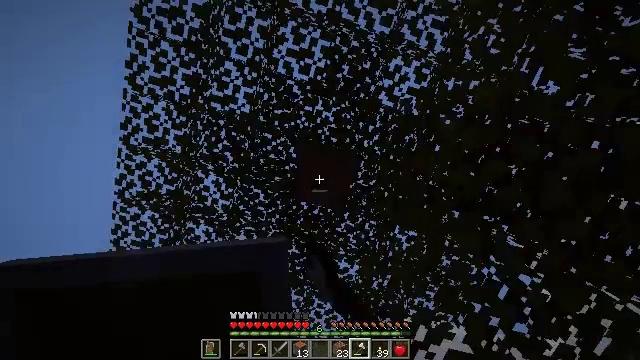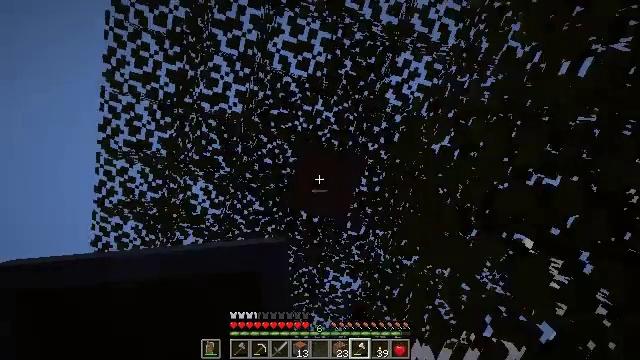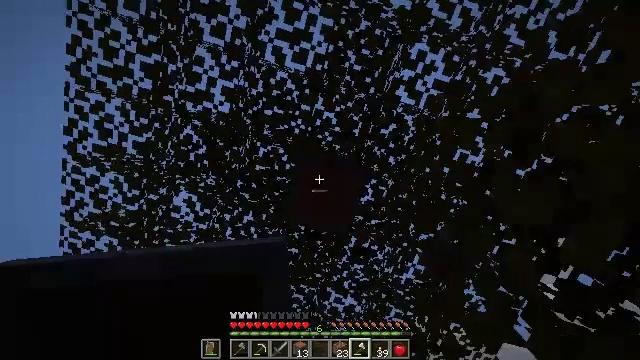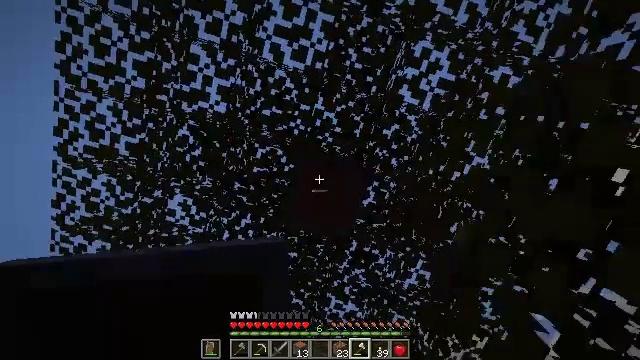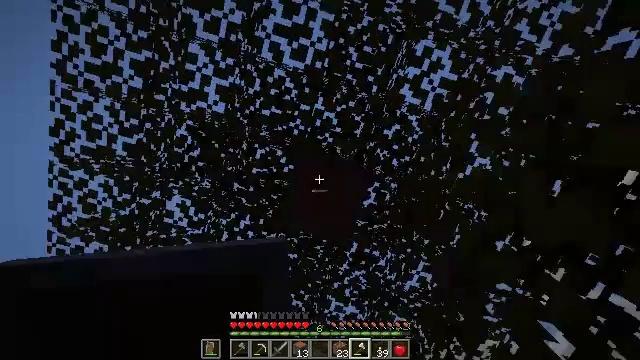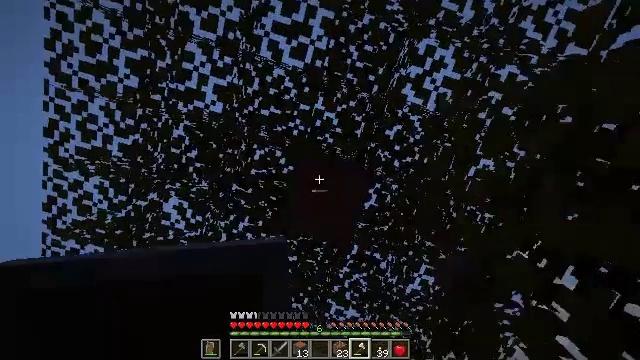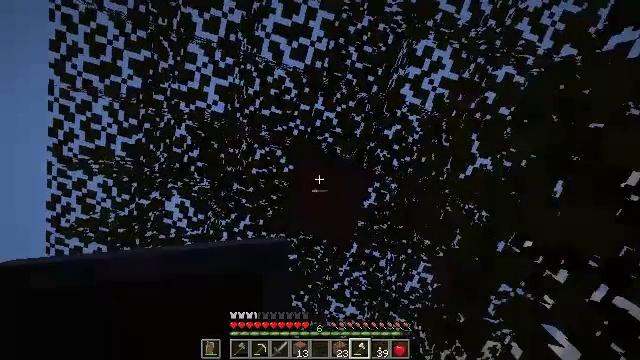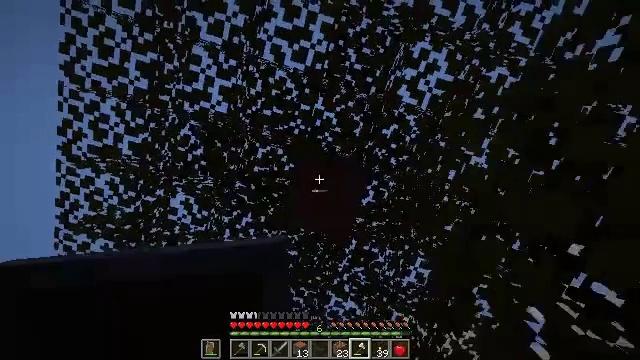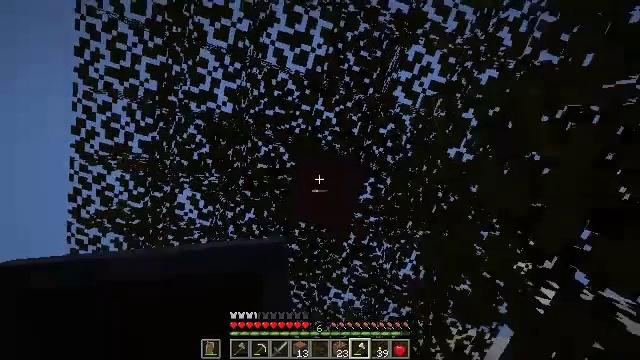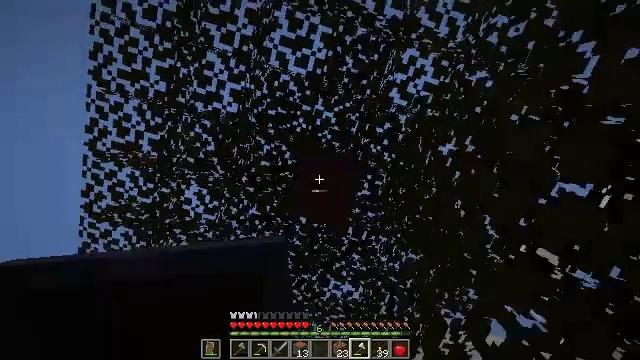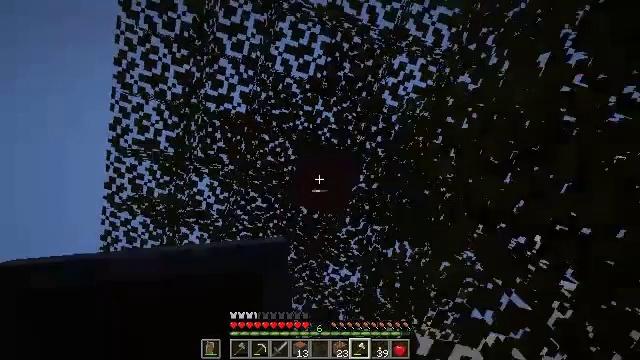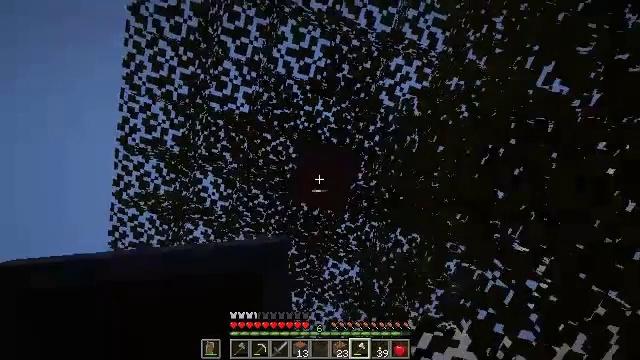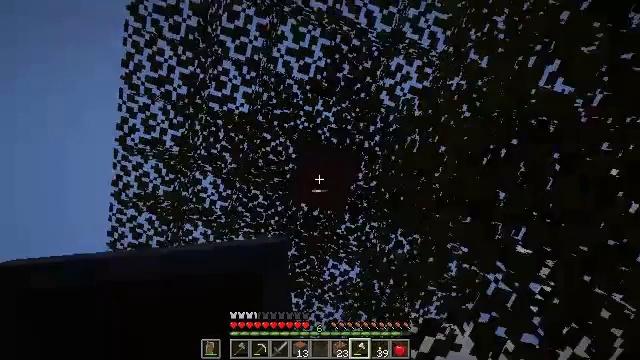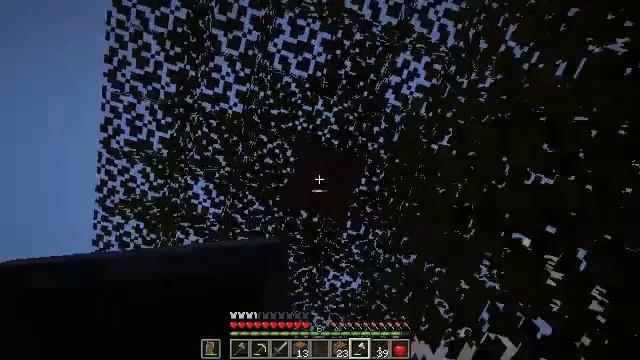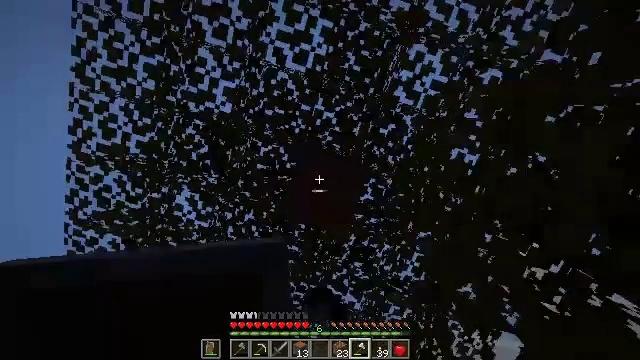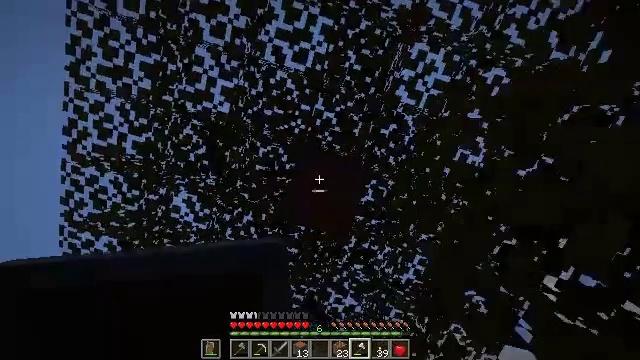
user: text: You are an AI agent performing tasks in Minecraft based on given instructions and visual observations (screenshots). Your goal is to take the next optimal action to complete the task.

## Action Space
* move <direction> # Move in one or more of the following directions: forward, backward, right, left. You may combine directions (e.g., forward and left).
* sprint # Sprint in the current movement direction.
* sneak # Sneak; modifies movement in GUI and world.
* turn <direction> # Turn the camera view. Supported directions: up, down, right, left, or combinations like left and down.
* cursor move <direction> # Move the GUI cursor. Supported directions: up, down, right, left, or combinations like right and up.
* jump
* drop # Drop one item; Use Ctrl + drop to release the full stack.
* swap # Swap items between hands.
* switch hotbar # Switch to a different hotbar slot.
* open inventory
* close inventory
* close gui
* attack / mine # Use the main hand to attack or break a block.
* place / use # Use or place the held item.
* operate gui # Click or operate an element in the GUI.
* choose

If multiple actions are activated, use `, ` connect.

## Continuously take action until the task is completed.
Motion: motion action
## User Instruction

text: Harvest the acacia log from the forest.
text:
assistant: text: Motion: attack / mine, jump
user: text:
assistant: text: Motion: attack / mine, jump
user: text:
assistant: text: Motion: attack / mine, jump
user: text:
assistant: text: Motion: attack / mine, jump
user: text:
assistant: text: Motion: attack / mine, jump
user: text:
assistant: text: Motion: attack / mine, jump
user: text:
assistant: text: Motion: attack / mine, jump
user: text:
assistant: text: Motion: attack / mine, jump
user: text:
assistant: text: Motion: attack / mine, jump
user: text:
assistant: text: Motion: attack / mine, jump
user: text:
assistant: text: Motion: attack / mine, jump
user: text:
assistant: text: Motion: attack / mine, jump
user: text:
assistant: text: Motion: attack / mine, jump
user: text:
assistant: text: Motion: attack / mine, jump
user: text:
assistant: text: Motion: attack / mine, jump
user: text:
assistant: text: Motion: attack / mine, jump
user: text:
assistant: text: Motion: attack / mine, jump
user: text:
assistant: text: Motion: attack / mine, jump
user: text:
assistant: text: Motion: attack / mine, jump
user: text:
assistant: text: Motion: attack / mine, jump
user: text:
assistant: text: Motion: attack / mine, jump
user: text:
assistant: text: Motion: attack / mine, jump
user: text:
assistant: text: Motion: attack / mine, jump
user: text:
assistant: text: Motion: attack / mine, jump
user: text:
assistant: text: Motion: attack / mine, jump
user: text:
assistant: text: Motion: attack / mine, jump
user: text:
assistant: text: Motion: attack / mine, jump
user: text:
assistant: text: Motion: attack / mine, jump
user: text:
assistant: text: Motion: attack / mine, jump
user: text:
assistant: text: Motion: attack / mine, jump